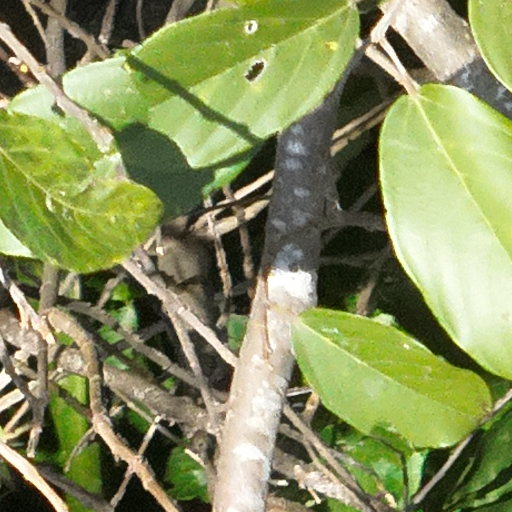
Species: Apeiba membranacea
GBIF accepted scientific name: Apeiba membranacea
Crown area (m\u00b2): 155.765